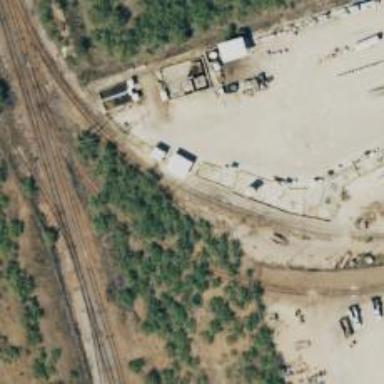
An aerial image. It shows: Rail spur service.